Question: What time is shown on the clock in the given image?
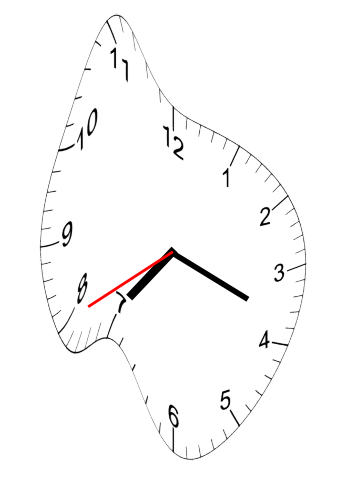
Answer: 07:18:40